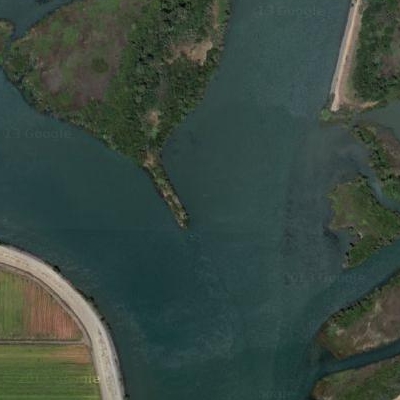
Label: dRiverLake